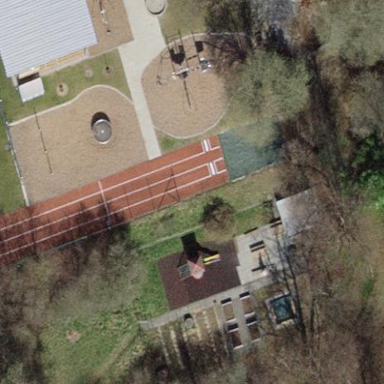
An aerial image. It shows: Playground area for leisure land.